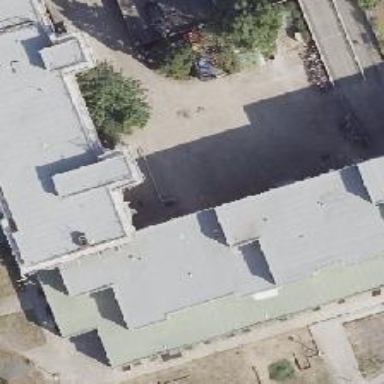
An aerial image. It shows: The image shows part of apartment building.